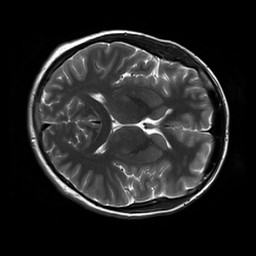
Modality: T2w
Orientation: axial
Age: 20
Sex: female
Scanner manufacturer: siemens
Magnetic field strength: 3 T
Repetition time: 8.53 s
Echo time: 0.091 s